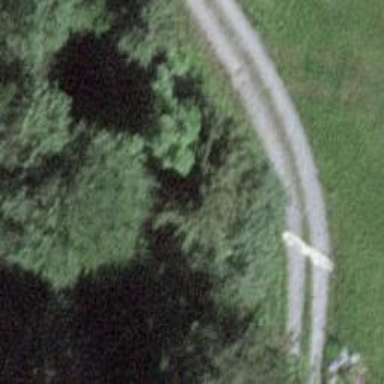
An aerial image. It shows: Culvert tunnel.